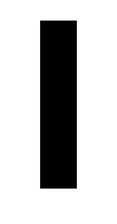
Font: Roboto_Black